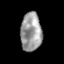
Tissue: skin
Cell type: Epithelial cells
Senescence score: 0.2393
Nuclear area (px): 789
Mean DAPI intensity: 156.196